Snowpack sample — Snodgrass Mountain, Crested Butte, Colorado (2/4/25, 12:06 PM MST)
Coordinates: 38.923, -106.968
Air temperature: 35 °F
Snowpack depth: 80 cm
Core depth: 50 cm
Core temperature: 30.2 °F
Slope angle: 14°, slope face: 78°
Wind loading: low
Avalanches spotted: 0
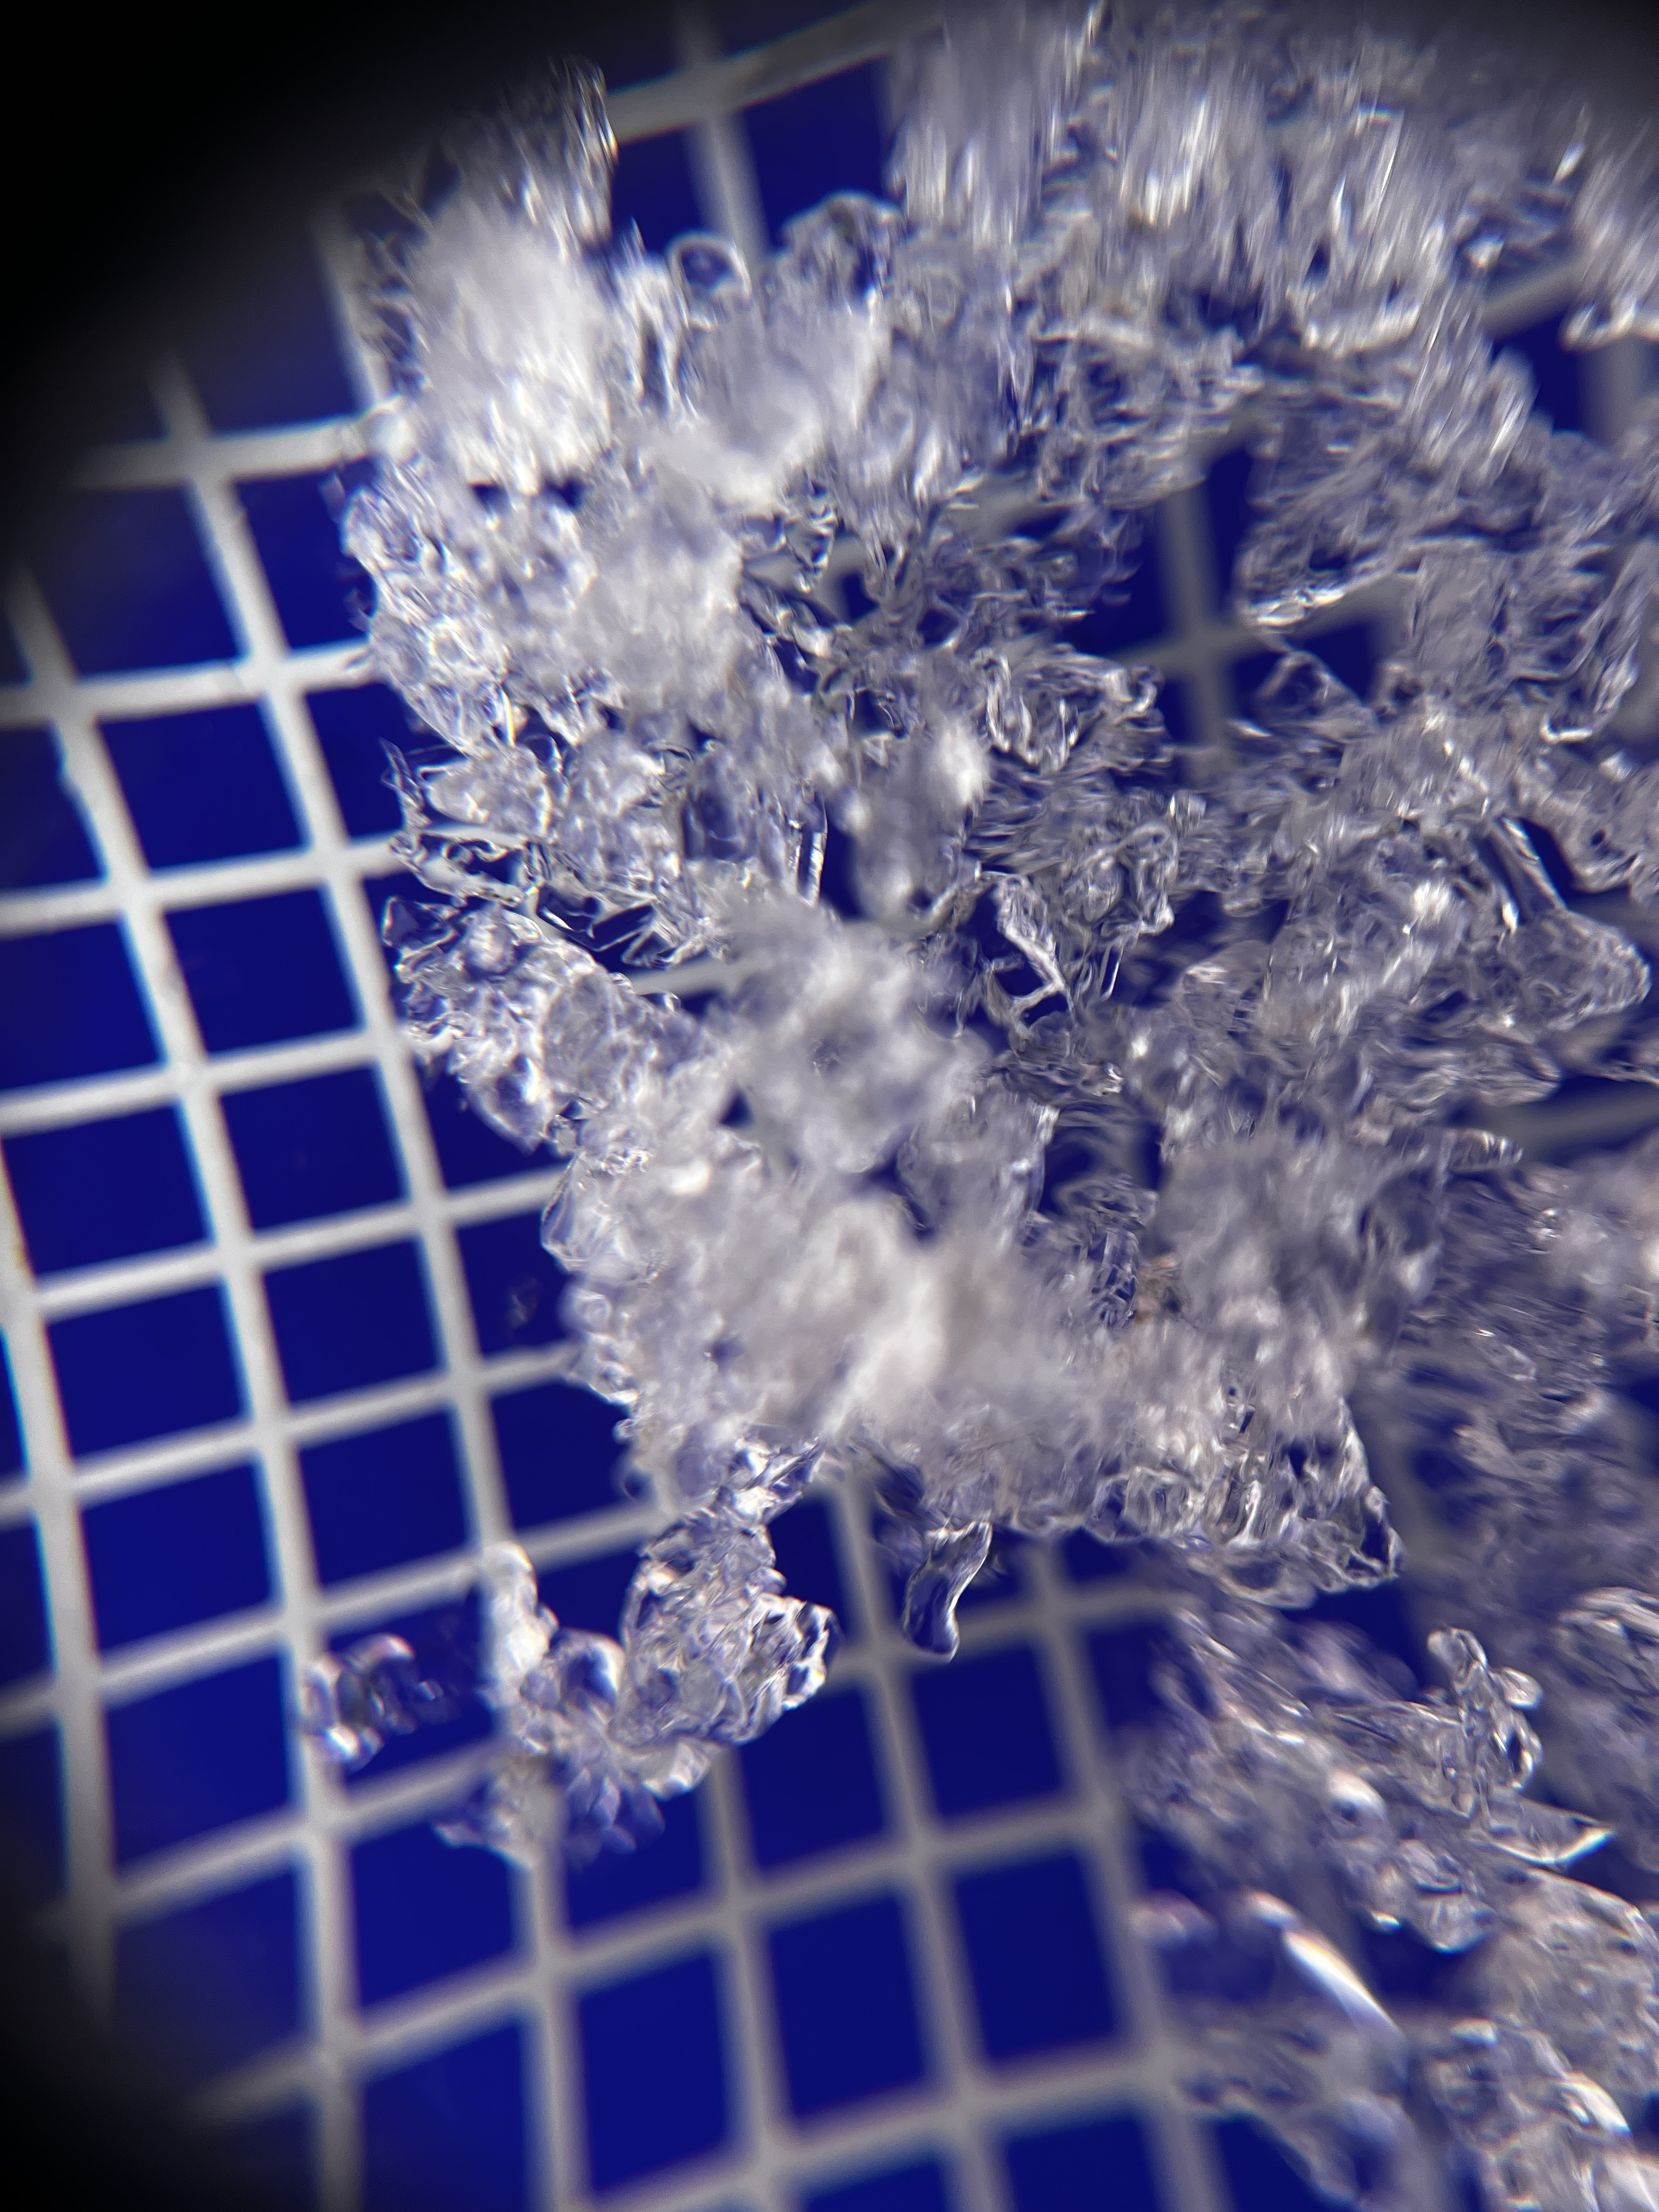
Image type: magnified_profile
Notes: No avalanches nearby, unusually warm weather for the last month reported by residents, Collected 25 yards from treeline